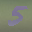
Label: 5